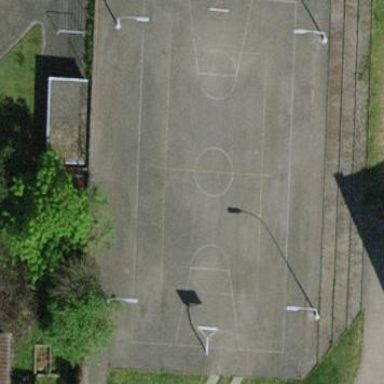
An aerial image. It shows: Basketball court in the leisure land pitch.